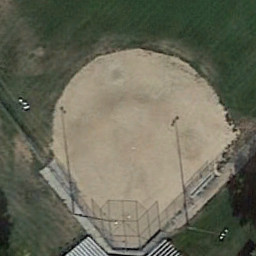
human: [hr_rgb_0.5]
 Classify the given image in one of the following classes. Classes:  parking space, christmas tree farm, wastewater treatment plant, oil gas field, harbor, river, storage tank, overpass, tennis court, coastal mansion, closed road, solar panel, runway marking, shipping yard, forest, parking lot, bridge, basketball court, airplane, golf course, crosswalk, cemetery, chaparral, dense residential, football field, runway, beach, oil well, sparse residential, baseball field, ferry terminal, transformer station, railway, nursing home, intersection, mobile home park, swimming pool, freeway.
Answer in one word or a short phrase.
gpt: baseball field